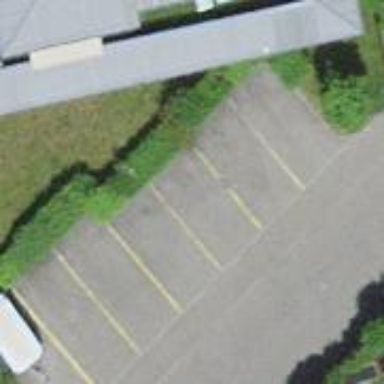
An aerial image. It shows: Street-side parking area.